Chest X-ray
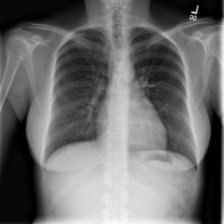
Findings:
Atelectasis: negative
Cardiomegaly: negative
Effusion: negative
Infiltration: negative
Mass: negative
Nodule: negative
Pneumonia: negative
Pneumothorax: negative
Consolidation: negative
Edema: negative
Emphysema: negative
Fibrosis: negative
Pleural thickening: negative
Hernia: negative